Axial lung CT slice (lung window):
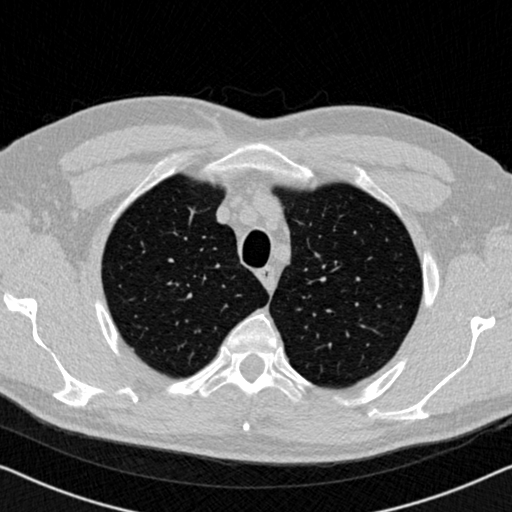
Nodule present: no